Question: I have a gridview. In this gridview I'm having a detailsView in a templateField.
In a detailsView there's an asp button in detailsview's templateField.
I'm having a both customValidator and requiredFieldValidator in a validationGroup of a button and textbox.
Now, I'm really confused with an onClick event, very strange. When I click the button the ButtonClicked event is firing as many times as how many items present in a gridview. So the customvalidator tends to check all of the Buttons, and returns false eventually.

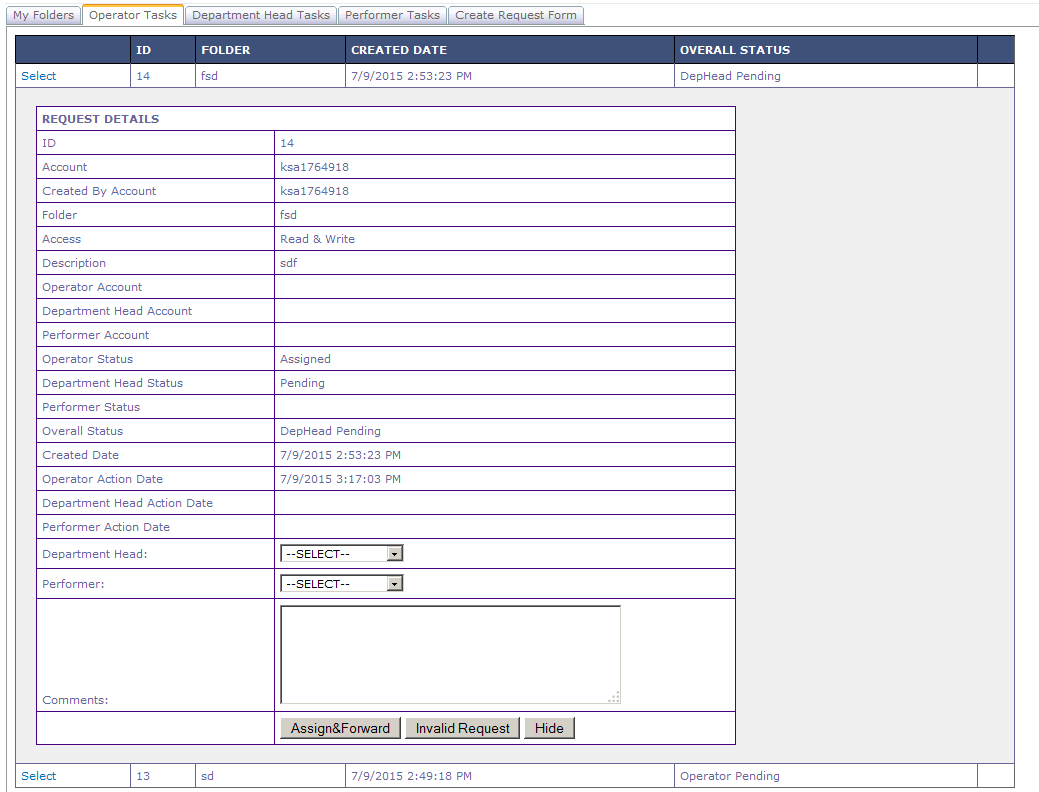
Answer: Ok, after several days, I've found a work-around.
I've come to send needed parameters via code-behind on a DetailsView_OnDataBound(). The point is to set ValidationGroups from codebehinds. (So it should be empty in the layout!)
Generally, Like this:
'''
if(currentRequestID== GridView1.SelectedValue){
(Button) Button1 = DetailsView1.FindControl("Button1");
Button1.ValidationGroup = "ValGroup";
CustomFieldValidator cfv = DetailsView1.FindControl("Button1");
cfv.ValidationGroup = "ValGroup";
//...Other validators and/or buttons
}
'''